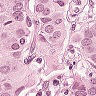
Metastatic tissue present: yes